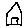
Label: house